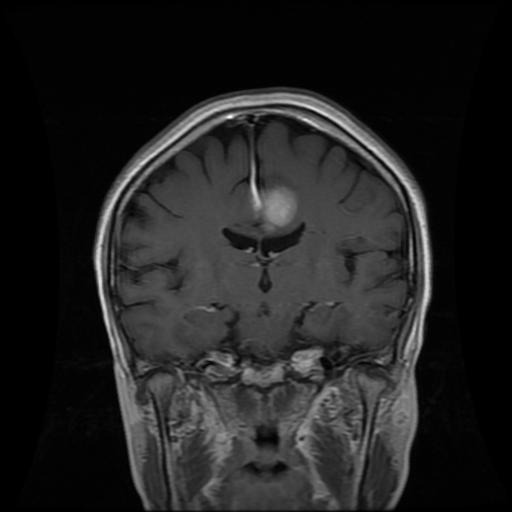
Label: meningioma